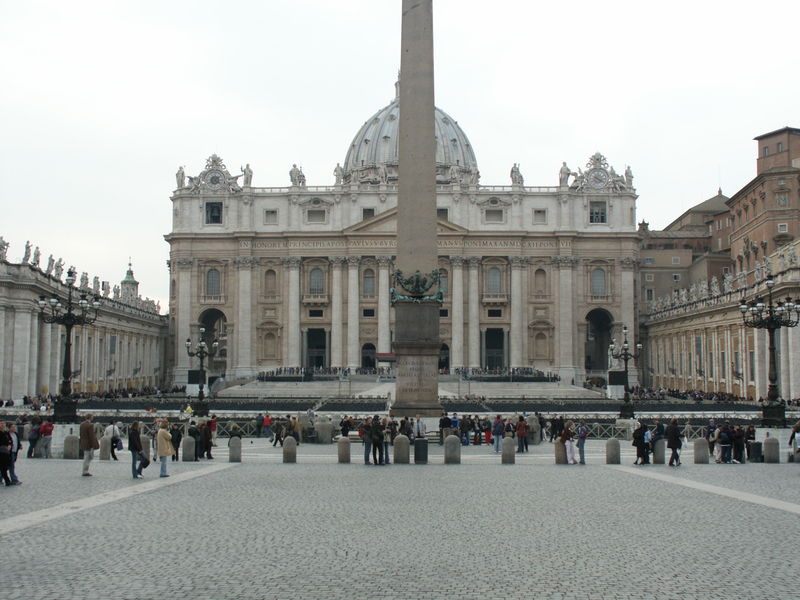
Titel: Petersplatz in Rom
Künstler: Giovanni Lorenzo Bernini
Standort: Rom, S. Pietro (EU - I - Latium)
Schlagwörter: menschen, fenster, laterne, laternen, pfeiler, säule, säulen, leute, barock, renaissance, fassaden, passanten, pflaster, giebel, platz, pilaster, figuren, kuppel, treppe, papst, inschrift, uhr, leuchter, stufen, torbogen, dom, wolkig, trüb, rom, tore, gesims, skulpturen, obelisk, vatikan, absperrung, kandelaber, armleuchter, michelangelo, petersdom, sankt peter, poller, vorplatz, kolossalpilaster, petersplatz, st. peter, dunstig, verhangen, bernini, pbelisk, wolkenverhangen, seitengebäude, polaster